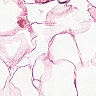
Metastatic tissue present: no